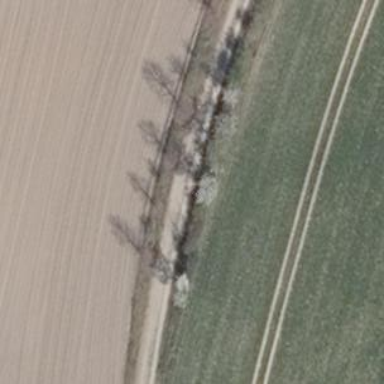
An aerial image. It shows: Row of trees in natural setting.